Question: I have a <URL>. But when I run the App it is showing "ad unit configuration error".
I have entered these in MainPage.xaml
'xmlns:ad="using:AdDuplex.Universal.Controls.WinPhone.XAML"'
and
'''
<ad:AdControl x:Name="adDuplexAd"
AppId="72cf2095-a3a4-44b5-94b0-54f7d40d7d25" Margin="0,3,0,0" Canvas.ZIndex="1" VerticalContentAlignment="Top" VerticalAlignment="Top" />
'''
Here is the screenshot of the displayed error:

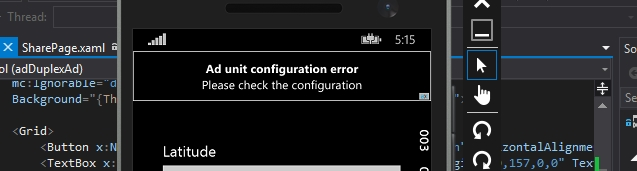
Answer: Fixed the issue. Problem was in the App ID. I had provided Windows Phone store ID instead of App ID provided by ad duplex.
'''
<ad:AdControl x:Name="adDuplexAd"
AppId="123151" Margin="0,3,0,0" Canvas.ZIndex="1" VerticalContentAlignment="Top" VerticalAlignment="Top" />
'''